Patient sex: M
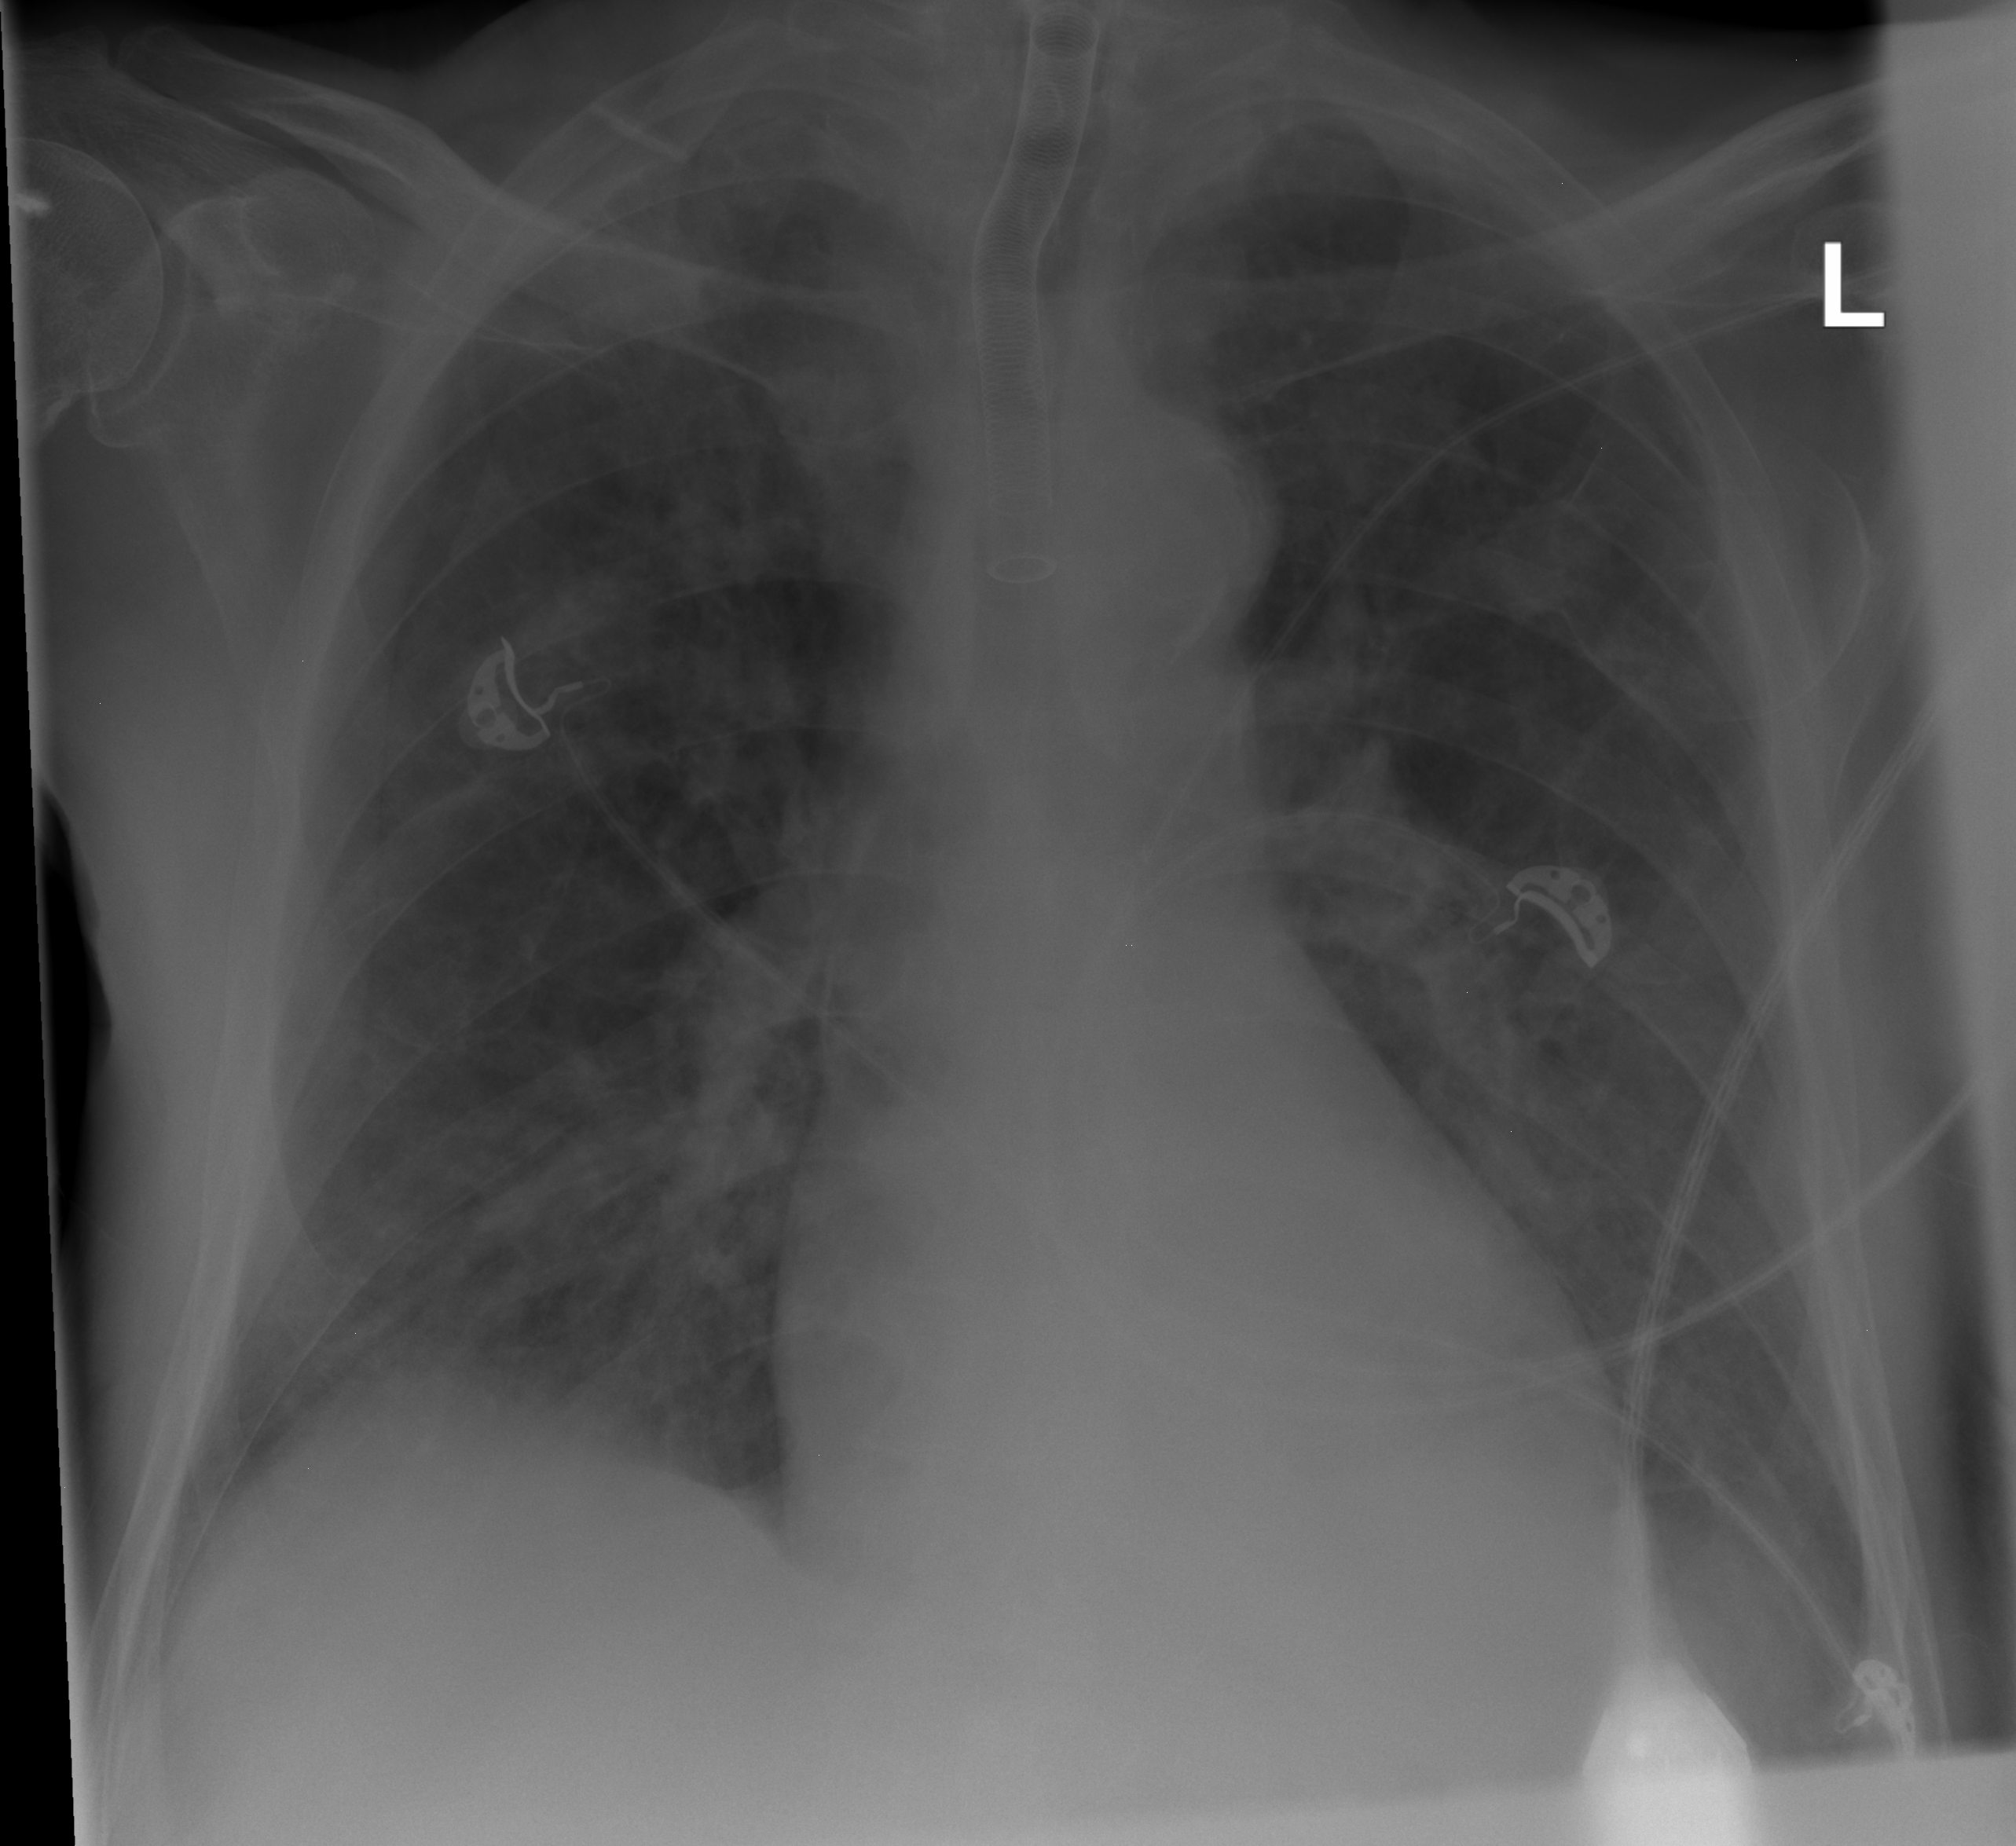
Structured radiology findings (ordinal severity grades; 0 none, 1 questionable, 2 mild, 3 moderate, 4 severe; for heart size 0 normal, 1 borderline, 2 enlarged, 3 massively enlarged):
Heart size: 0
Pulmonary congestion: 3
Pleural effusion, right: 1
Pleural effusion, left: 1
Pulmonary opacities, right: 3
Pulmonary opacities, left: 3
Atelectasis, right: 2
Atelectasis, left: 2